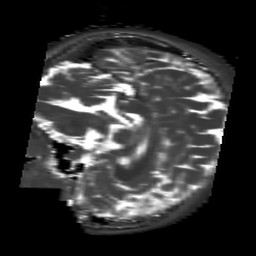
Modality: T2map
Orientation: sagittal
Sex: female
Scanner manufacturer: siemens
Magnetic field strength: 3 T
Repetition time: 4 s